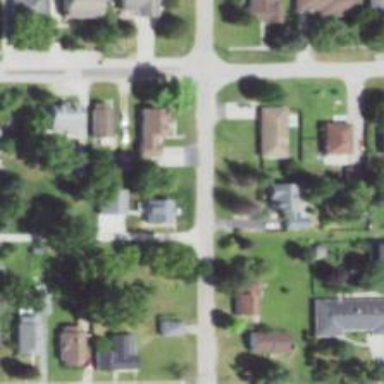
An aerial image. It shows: Residential road.